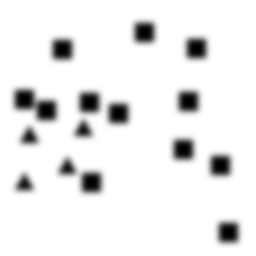
Squares: 12
Triangles: 4
Stars: 0
Total shapes: 16